Interaction volume radius: 5 \u00c5
Interaction volume height: 20 \u00c5
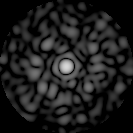
Disorder parameter: 0.8606